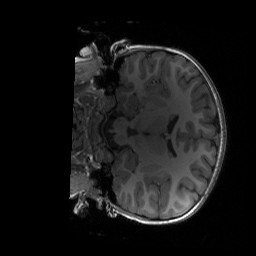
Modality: T1w
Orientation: coronal
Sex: female
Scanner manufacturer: siemens
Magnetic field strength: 3 T
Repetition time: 1.9 s
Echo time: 0.00243 s